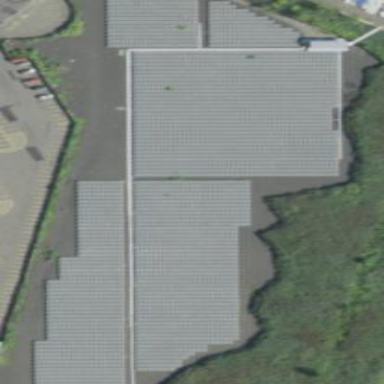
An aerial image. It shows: Solar power plant with photovoltaic technology generating electricity.